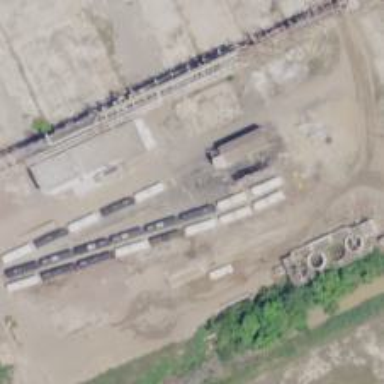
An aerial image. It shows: Rail spur service.